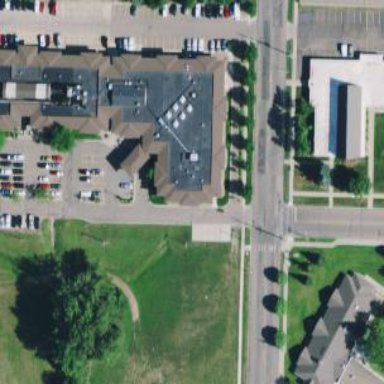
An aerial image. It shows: Nursing home building.